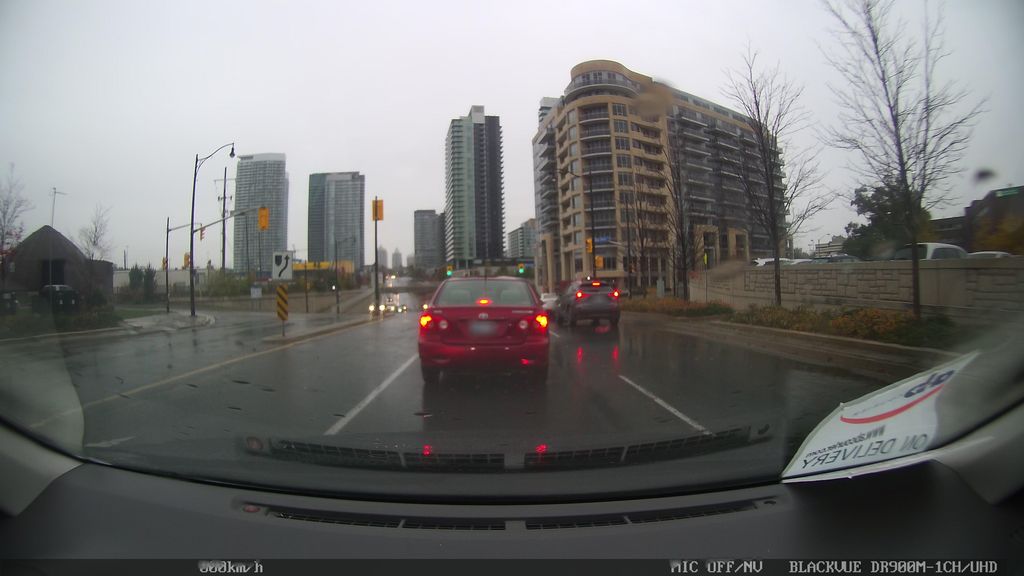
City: toronto